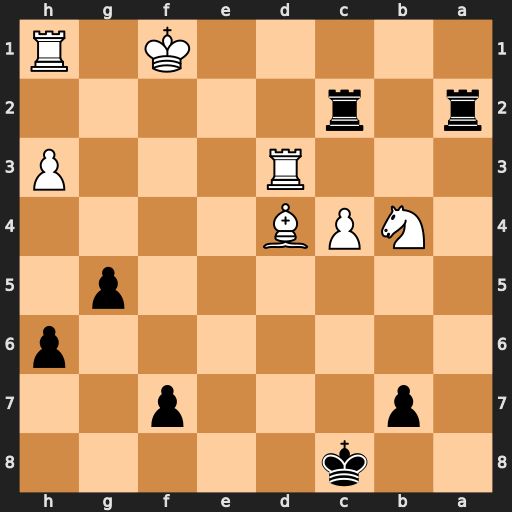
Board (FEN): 2k5/1p3p2/7p/6p1/1NPB4/3R3P/r1r5/5K1R
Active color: b
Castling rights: -
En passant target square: -
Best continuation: Rc1+ Rd1 Rxd1#